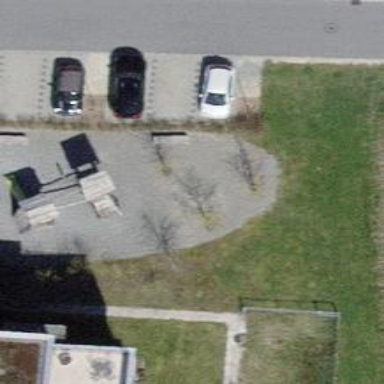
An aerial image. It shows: Playground area for leisure activities on the land.